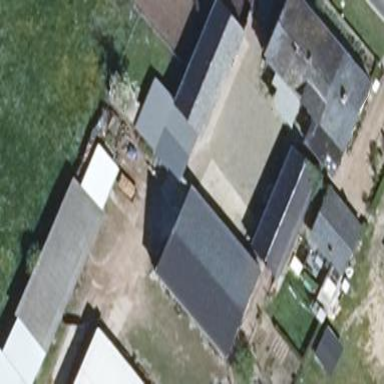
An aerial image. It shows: Building with flat grey roof.